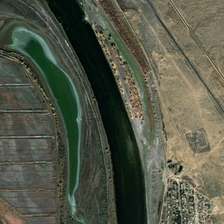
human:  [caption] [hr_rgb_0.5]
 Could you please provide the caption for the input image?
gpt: a crooked river flows through a large area .

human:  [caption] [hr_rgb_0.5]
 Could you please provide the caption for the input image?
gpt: a ribbon green pond and a urban area are in two sides of a dark green river .

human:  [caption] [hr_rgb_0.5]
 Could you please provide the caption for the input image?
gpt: a ribbon green pond and a urban area are in two sides of a dark green river .

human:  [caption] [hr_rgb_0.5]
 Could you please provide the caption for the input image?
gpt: on either side of the river are different regions .

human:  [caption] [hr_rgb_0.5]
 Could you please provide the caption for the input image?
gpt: a crooked river flows through a large area .